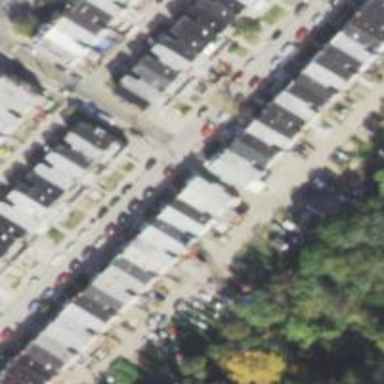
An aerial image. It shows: Alleyway designated as service road.